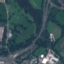
Land use / land cover: Highway